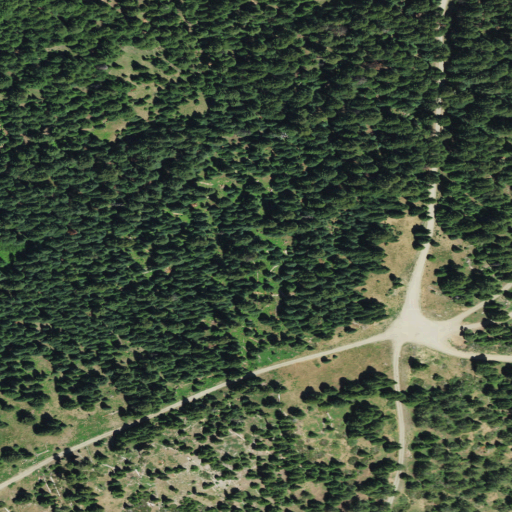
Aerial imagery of gap in Oregon named Silver Fork Gap containing evergreen forest, open development, low intensity development, medium intensity development, and shrub